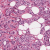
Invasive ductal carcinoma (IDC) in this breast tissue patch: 1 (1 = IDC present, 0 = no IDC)